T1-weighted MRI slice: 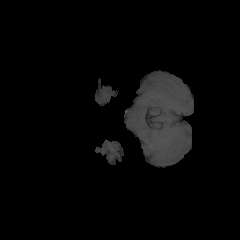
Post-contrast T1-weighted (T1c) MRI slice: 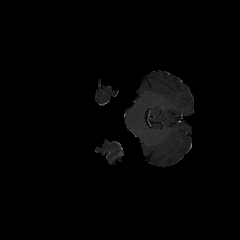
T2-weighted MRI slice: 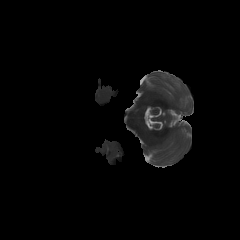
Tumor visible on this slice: no